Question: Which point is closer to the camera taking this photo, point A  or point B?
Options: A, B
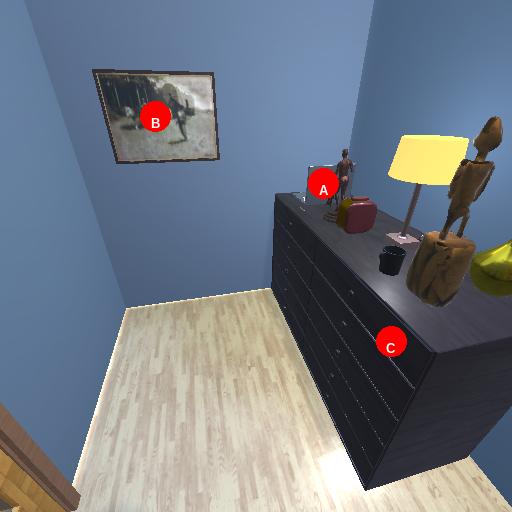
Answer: A